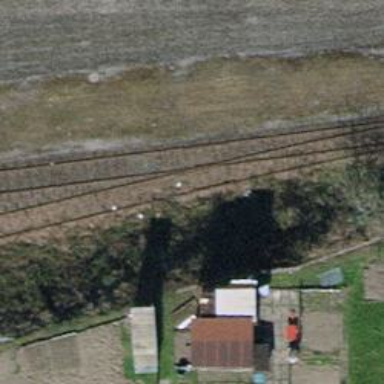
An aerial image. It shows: Abandoned railway yard with one track.